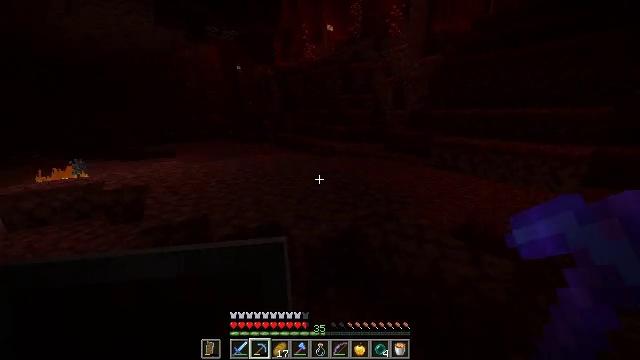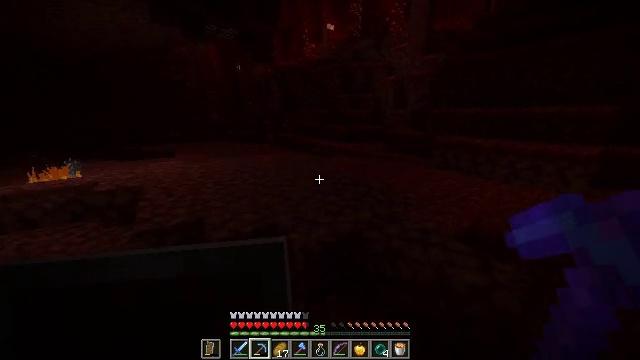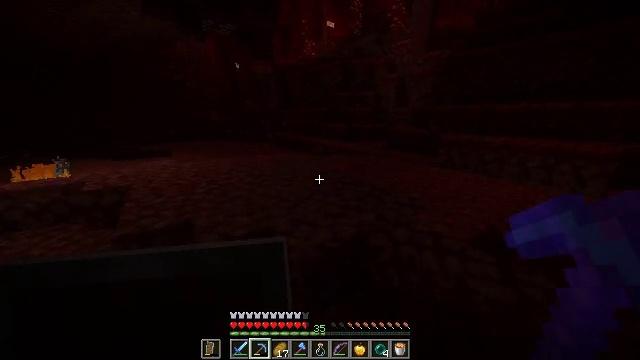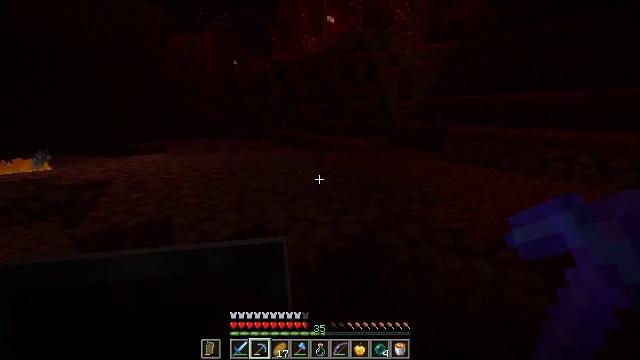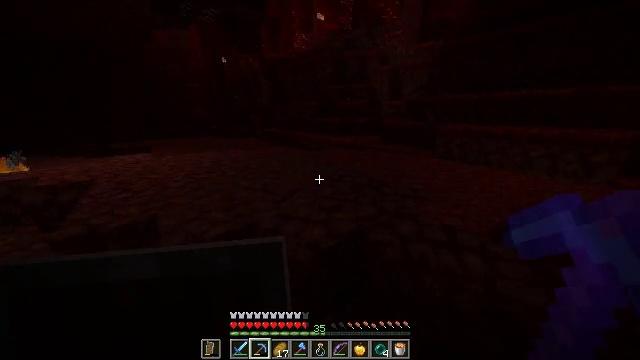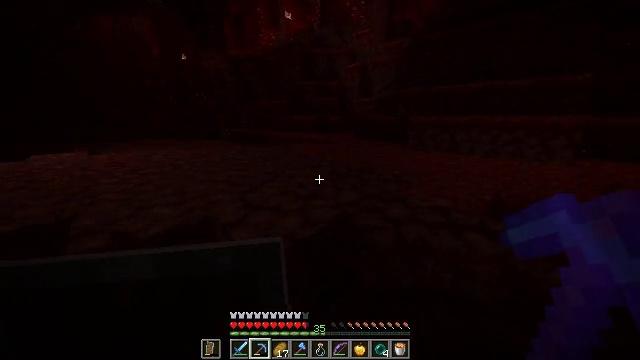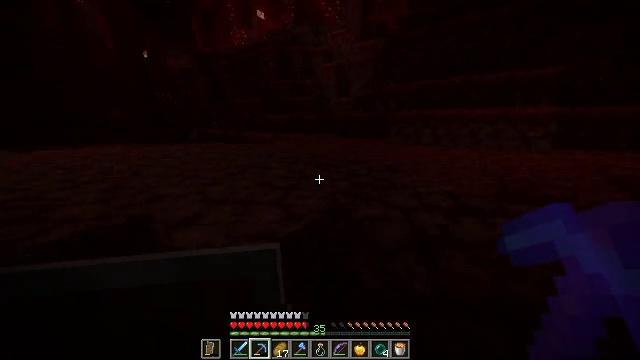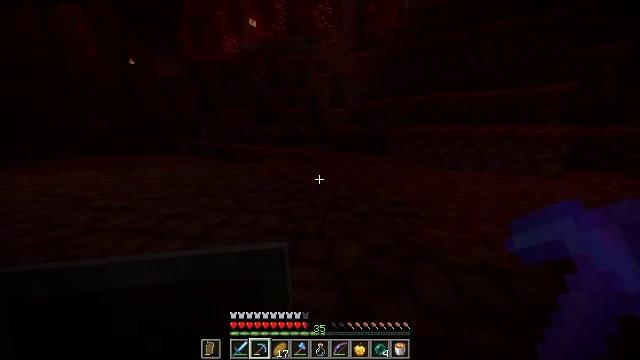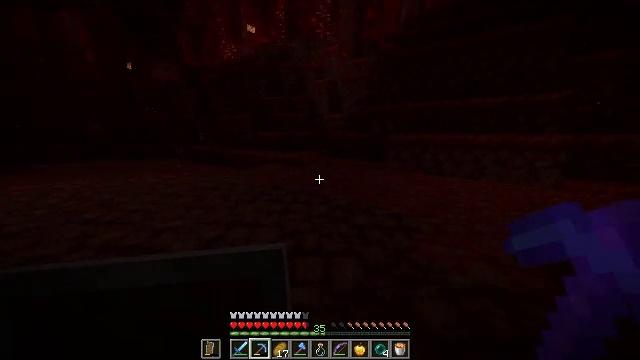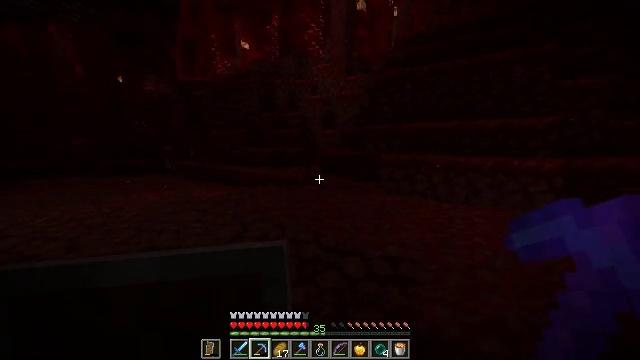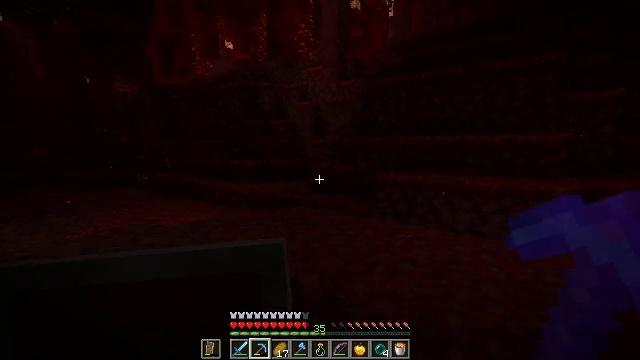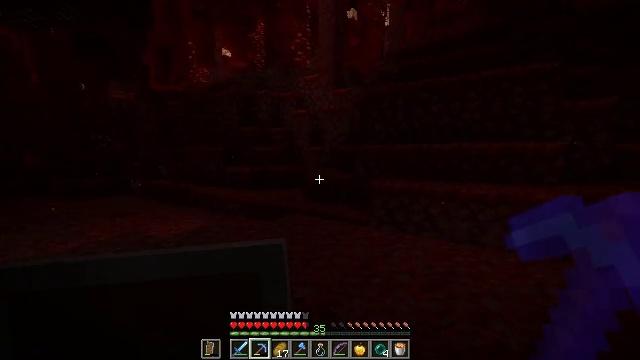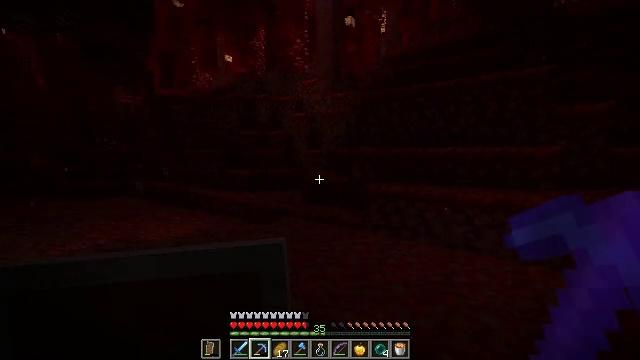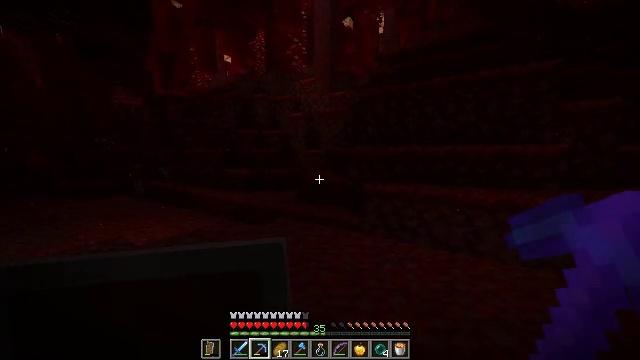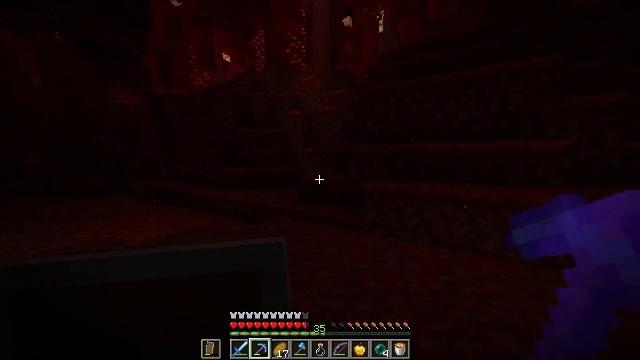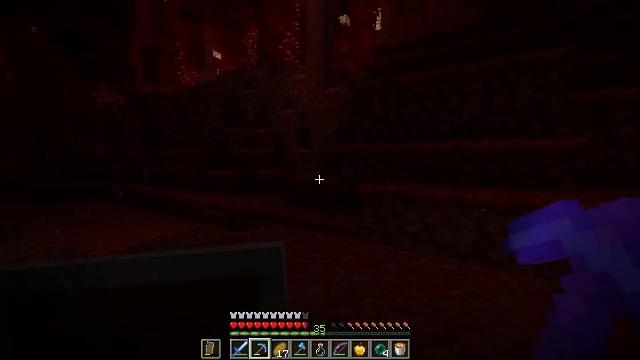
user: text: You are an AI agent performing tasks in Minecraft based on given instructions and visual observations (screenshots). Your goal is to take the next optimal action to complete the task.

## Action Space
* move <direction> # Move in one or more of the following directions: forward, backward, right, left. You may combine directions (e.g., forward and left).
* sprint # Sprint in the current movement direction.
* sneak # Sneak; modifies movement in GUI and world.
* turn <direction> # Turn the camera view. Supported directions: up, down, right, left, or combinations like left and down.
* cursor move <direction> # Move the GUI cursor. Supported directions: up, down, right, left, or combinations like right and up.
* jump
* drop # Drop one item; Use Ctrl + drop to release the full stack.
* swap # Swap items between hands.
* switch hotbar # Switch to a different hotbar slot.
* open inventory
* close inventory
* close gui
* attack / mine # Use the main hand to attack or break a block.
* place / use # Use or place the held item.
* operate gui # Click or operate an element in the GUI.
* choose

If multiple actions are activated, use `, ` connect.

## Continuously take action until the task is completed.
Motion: motion action
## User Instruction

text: Break crimson nylium for resources.
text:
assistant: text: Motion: move forward, sprint, jump
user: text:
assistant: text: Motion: move forward, sprint, jump
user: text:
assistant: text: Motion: move forward, sprint, jump
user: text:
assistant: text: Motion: move forward, sprint, turn right, jump
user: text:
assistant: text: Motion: move forward, sprint, turn right and up, jump
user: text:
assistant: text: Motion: move forward, sprint, turn right and up, jump
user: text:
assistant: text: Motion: move forward, sprint, turn right and up, jump
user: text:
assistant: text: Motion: move forward, sprint, turn up, jump
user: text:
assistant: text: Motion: move forward, sprint, turn right and up, jump
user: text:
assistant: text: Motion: move forward, sprint, turn right and up, jump
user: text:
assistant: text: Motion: move forward, sprint, turn up, jump
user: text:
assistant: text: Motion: move forward, sprint, jump
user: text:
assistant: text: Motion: move forward, sprint, jump
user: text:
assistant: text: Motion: move forward, sprint, jump
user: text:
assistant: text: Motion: move forward, sprint, turn up, jump
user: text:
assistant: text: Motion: move forward, sprint
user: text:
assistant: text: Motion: move forward, sprint, turn left
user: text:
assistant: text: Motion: move forward, sprint, turn left
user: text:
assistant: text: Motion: move forward, sprint, turn left
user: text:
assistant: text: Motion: move forward, sprint, turn left
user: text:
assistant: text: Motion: move forward, sprint
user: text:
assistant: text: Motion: move forward, sprint, turn left and down
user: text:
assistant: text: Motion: move forward and move left, sprint, turn left
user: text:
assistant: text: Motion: move forward and move left, sprint, turn left and down
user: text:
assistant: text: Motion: move forward and move left, sprint, turn left
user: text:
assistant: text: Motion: move forward, sprint
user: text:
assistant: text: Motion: move forward, sprint
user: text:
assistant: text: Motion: move forward, sprint, turn left
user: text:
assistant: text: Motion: move forward, sprint, turn left and down
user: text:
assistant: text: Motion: move forward, sprint, turn left and down